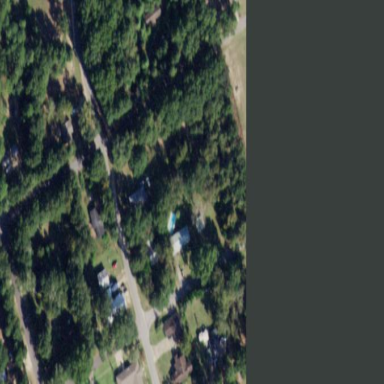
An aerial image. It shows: Single-family residential area.